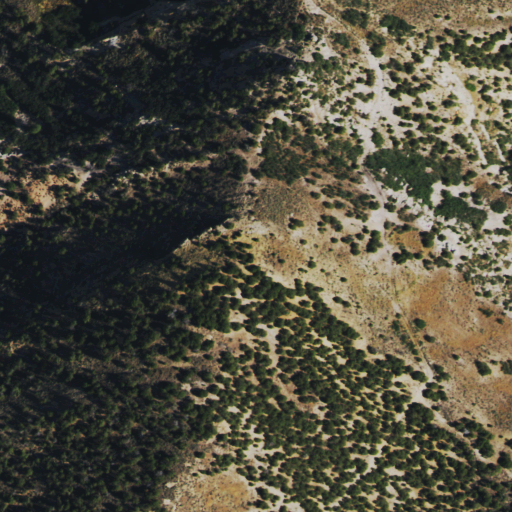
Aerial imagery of mountain in Colorado named Wolf Mountain containing evergreen forest and shrub